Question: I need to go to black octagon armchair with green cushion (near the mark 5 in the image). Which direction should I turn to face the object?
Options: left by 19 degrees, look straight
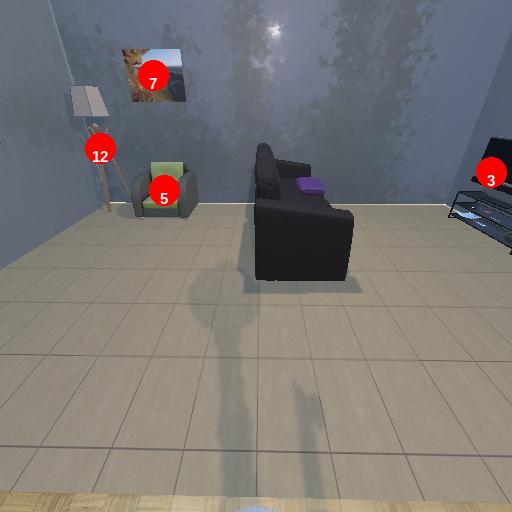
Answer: left by 19 degrees